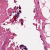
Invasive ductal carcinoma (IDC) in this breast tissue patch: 0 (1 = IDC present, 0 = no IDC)